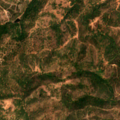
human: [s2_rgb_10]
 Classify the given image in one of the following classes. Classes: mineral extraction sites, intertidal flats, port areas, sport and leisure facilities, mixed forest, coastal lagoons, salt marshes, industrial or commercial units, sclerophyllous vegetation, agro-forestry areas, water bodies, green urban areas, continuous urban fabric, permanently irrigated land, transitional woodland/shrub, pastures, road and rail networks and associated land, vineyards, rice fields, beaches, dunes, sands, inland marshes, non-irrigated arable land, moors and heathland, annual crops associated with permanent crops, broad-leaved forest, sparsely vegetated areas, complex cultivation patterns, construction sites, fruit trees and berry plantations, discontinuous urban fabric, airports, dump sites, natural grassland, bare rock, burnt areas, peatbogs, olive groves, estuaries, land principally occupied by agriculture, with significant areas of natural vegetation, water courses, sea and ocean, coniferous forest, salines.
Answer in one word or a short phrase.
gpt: broad-leaved forest, mixed forest